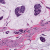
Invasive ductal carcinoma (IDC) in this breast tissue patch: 1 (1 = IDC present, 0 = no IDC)